Question: Im back!....well the powers that be want to change my nice comment box....does colspan work in a textarea?. If so...am I formatting it wrong??
As you can see it looks funky....much appreciated the help :)

'''
<form id="commentForm" name="commentForm" action="" method="post">
<ctl:vertScroll height="300" headerStyleClass="data_table_scroll" bodyStyleClass="data_table_scroll" enabled="${user.scrollTables}">
<ctl:sortableTblHdrSetup topTotal="false" href="show.whatif_edit_entry?entryId=${entry.entryId}"/>
<table class="data_table vert_scroll_table" style="width:360px;">
<tr>
<ctl:sortableTblHdr styleClass="center" title="User" property="auditable.createdBy.lastName" type="top">User</ctl:sortableTblHdr>
<ctl:sortableTblHdr styleClass="center" title="Date" property="auditable.createdDate" type="top">Date</ctl:sortableTblHdr>
<ctl:sortableTblHdr styleClass="center" title="Comments" property="comment" type="top">Comments</ctl:sortableTblHdr>
</tr>
<c:forEach var="comments" items="${entry.comments}">
<tr id="id${comments.id}">
<c:choose>
<c:when test="${comments.auditable != null}">
<td>
${comments.auditable.createdBy.lastName}, ${comments.auditable.createdBy.firstName}
</td>
<td title="<fmt:formatDate value="${comments.auditable.createdDate}" pattern="${date_time_pattern}" />"><span class="mouseover_text"><fmt:formatDate value="${comments.auditable.createdDate}" pattern="${date_time_pattern}" /></span>
</td>
</c:when>
<c:otherwise>
<td colspan="1">&nbsp;</td>
<td colspan="1">&nbsp;</td>
</c:otherwise>
</c:choose>
<td id="comments-${comments.id}" style="width:400px;"><pre style="width: auto;">${comments.comment}</pre></td>
</c:forEach>
</tr>
<c:if test="${lock.locked || form.entryId < 0 }">
<%-- This is the row for adding a new comment. --%>
<tr id="commentRow">
<td>
You have <strong><span id="commentsCounter">${const['COMMENT_MAX_LENGTH'] - fn:length(commentForm.comment)}</span></strong> characters left.<br/>
<textarea id="comment" colspan="3" name="comment" rows="2" cols="125" style="width:380px;"
onkeypress="characterCounter('commentsCounter',${const['COMMENT_MAX_LENGTH']}, this)"
onkeydown="characterCounter('commentsCounter',${const['COMMENT_MAX_LENGTH']}, this)"
onkeyup="characterCounter('commentsCounter',${const['COMMENT_MAX_LENGTH']}, this)"></textarea>
<a href="javascript:addComment();"><img src="../images/icon_add.gif" border="0" alt="Add"/></a>
</td>
</tr>
</c:if>
</table>
</ctl:vertScroll>
'''
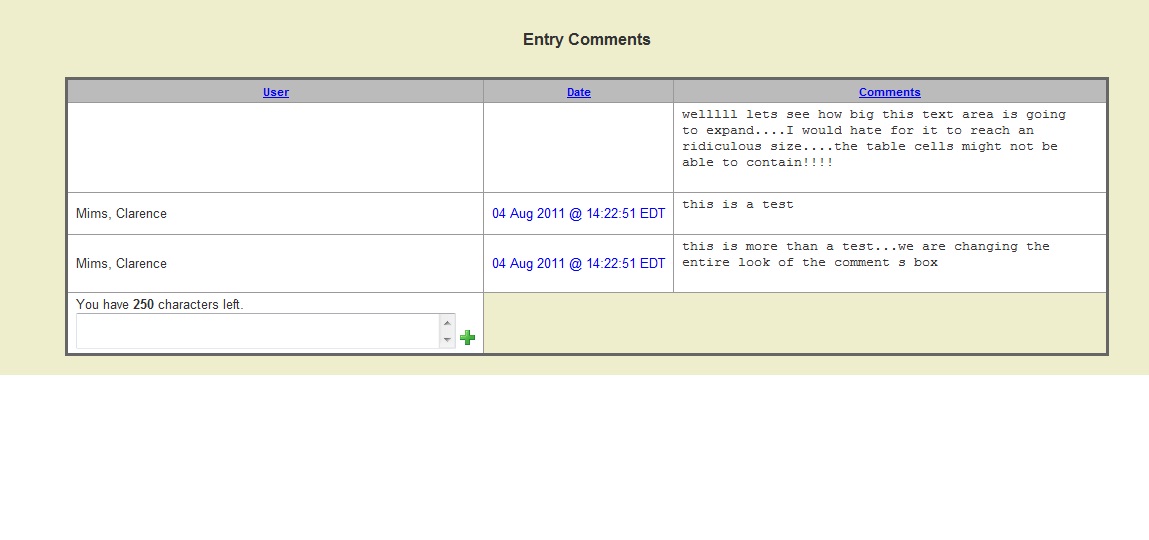
Answer: No, the 'colspan' attribute belongs on the '<td>' element that the textarea.